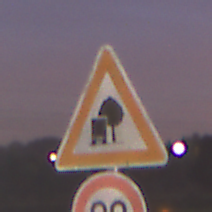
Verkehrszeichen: UnzureichendesLichtraumprofil
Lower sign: Geschwindigkeit90
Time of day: SunriseSunset
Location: Outdoor (Urban)
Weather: PartlyCloudy
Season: NotSpecified
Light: Artificial